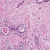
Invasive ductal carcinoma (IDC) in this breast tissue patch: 1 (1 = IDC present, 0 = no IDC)